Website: lowes
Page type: delivery-shipping
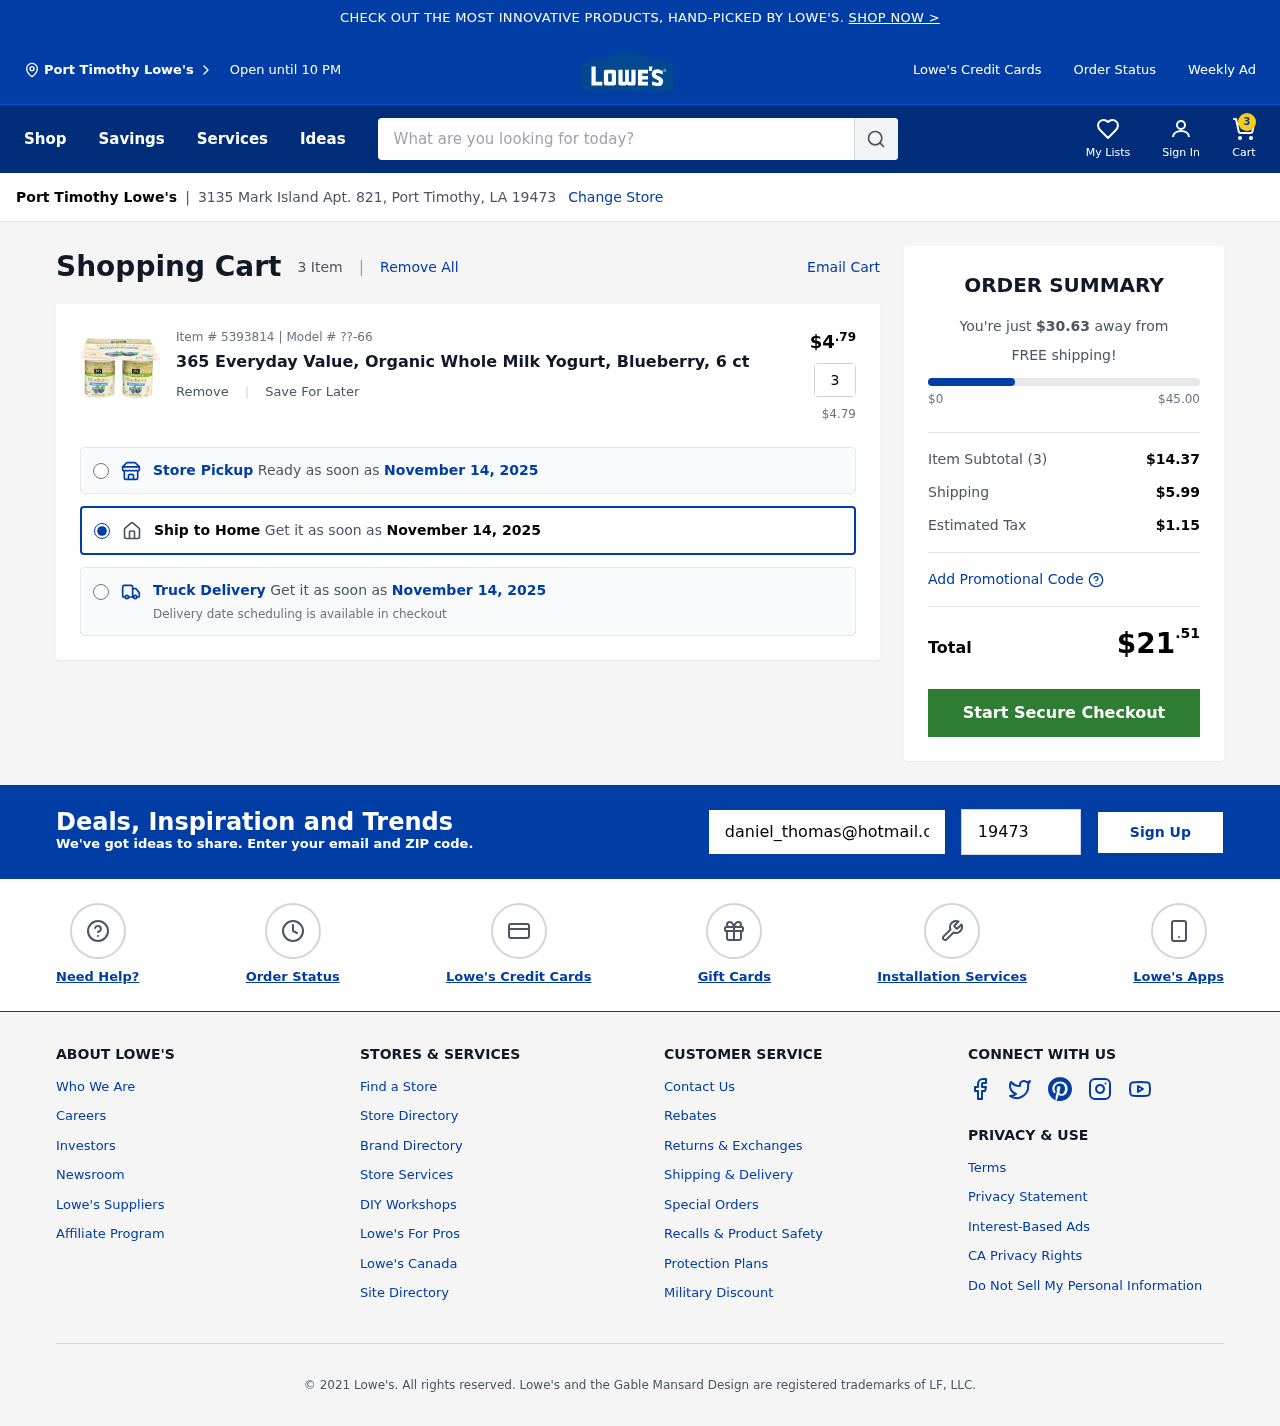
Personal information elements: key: PII_CITY
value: Port Timothy
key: PII_EMAIL
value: daniel_thomas@hotmail.com
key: PII_POSTCODE
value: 19473
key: PII_STREET
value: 3135 Mark Island Apt. 821
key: PII_CITY2
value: Port Timothy
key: PII_CITY_STATE_ZIP
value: Port Timothy, LA 19473
Product elements: key: PRODUCT1_NAME
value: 365 Everyday Value, Organic Whole Milk Yogurt, Blueberry, 6 ct
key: PRODUCT1_PRICE
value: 4.79
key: PRODUCT1_QUANTITY
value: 3
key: PRODUCT1_MODEL
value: ??-66
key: PRODUCT1_PRICE2
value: $4.79
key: PRODUCT1_ITEM_NUMBER
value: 5393814
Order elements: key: ORDER_NUM_ITEMS
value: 3
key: ORDER_DELIVERY_DATE
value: November 14, 2025
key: ORDER_DELIVERY_DATE2
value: November 14, 2025
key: ORDER_DELIVERY_DATE3
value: November 14, 2025
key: AMOUNT_TO_FREE_SHIPPING
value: $30.63
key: ORDER_SUBTOTAL
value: $14.37
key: ORDER_SHIPPING_COST
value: $5.99
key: ORDER_TAX
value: $1.15
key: ORDER_TOTAL
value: $21.51
Search elements: key: HEADER_SEARCH
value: What are you looking for today?